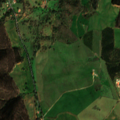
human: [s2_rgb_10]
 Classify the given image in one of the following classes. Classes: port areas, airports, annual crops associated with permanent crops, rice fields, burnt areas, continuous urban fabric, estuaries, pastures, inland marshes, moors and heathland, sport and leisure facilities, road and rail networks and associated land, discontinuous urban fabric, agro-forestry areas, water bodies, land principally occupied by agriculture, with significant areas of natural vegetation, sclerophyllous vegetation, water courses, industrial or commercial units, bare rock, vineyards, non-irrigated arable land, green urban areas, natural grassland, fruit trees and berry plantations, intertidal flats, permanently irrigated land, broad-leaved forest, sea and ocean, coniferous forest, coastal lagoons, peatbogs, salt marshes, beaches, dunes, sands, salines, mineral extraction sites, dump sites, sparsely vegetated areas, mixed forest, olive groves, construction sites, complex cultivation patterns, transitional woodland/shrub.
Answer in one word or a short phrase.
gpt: non-irrigated arable land, agro-forestry areas, broad-leaved forest, transitional woodland/shrub